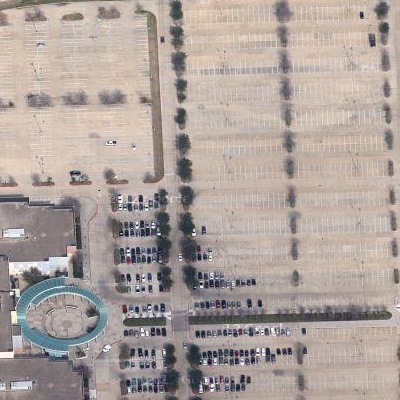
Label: gParking